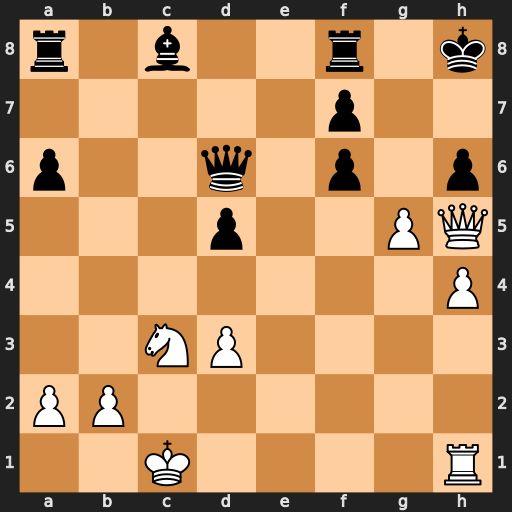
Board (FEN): r1b2r1k/5p2/p2q1p1p/3p2PQ/7P/2NP4/PP6/2K4R
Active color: w
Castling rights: -
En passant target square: -
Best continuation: Qxh6+ Kg8 g6 Qf4+ Qxf4